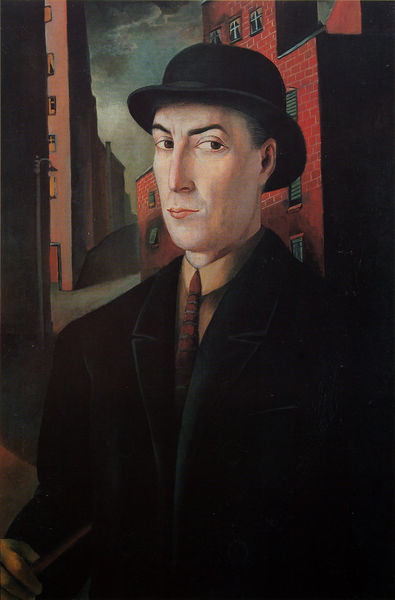
Titel: Der Maler Heinrich Maria Davringhausen
Künstler: Carlo Mense
Standort: Köln
Institution: Museum Ludwig
Schlagwörter: blau, dunkel, gemälde, hand, haut, himmel, mann, schatten, wolken, gelb, grün, stadt, braun, fenster, grau, hell, hut, lampe, laterne, licht, mund, nase, ohr, schwarz, strasse, blick, haus, rot, wolke, malerei, anzug, hemd, jacke, augen, gesicht, kragen, mensch, messer, portrait, porträt, öl, häuser, regenhimmel, mantel, augenbrauen, schräg, ecke, gasse, moderne, modern, mauer, ziegel, formen, industrie, falte, steif, krawatte, pfeife, rauchen, zigarre, ernst, streng, jackett, menschenleer, grossstadt, straßen, melone, hinterhof, gassen, holmes, sherlock holmes, stift, rau, kravatte, selbstportrait, schlips, mauern, raucher, hochkant, format, kuben, ziegelbau, innenstadt, hochrechteckig, himmelg, häuserflucht, gedämpfte farben, moderen, schrägblick